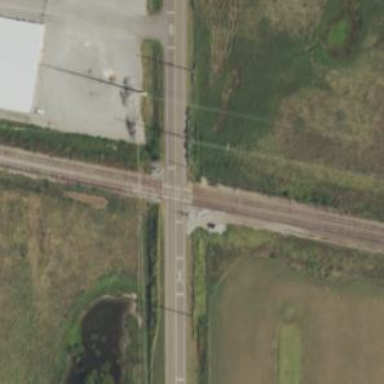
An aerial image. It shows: Railway level crossing.